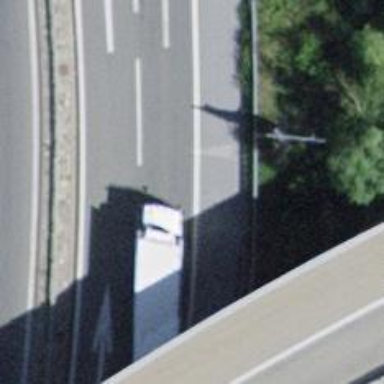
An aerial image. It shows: Asphalt trunk link motorroad.